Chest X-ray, PA view. Patient: 54 years old, sex M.
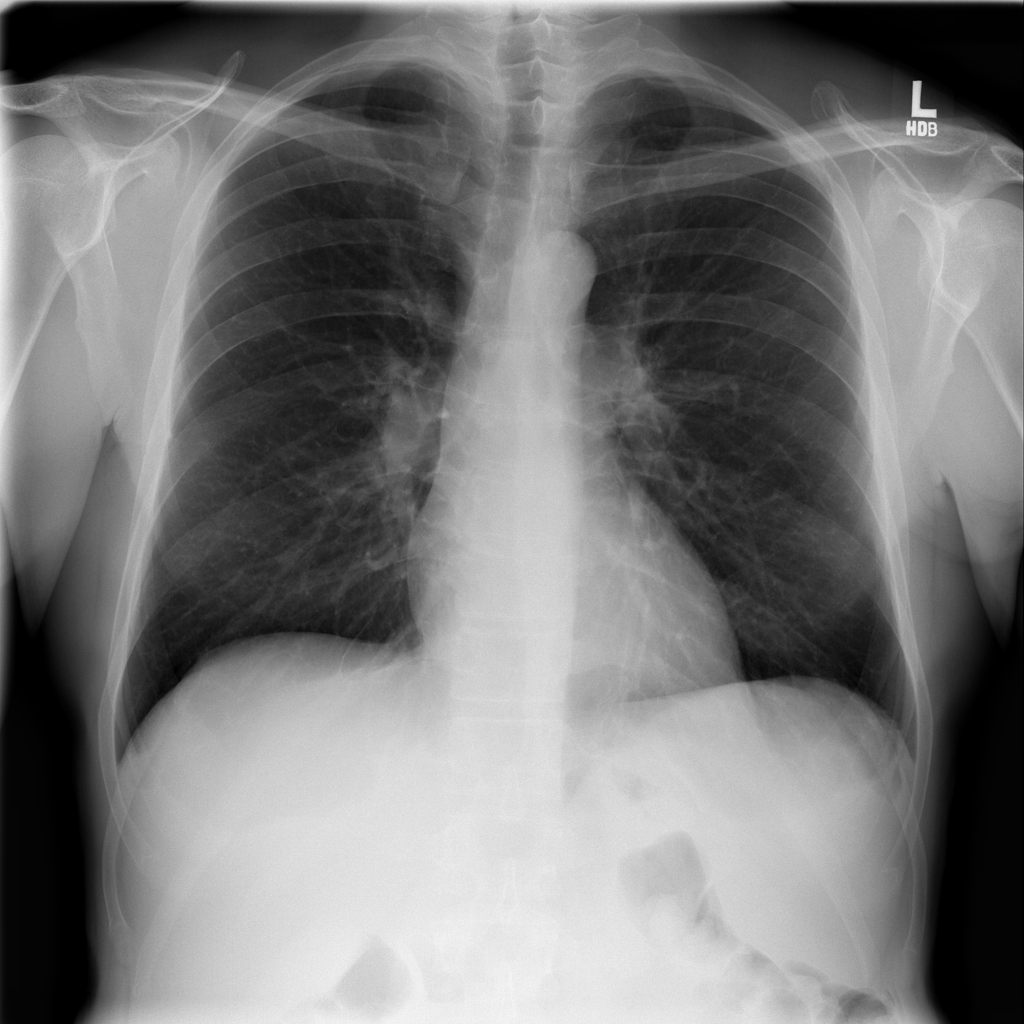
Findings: No Finding